Question: I would like to have a keyboard like this in my application:

How to realize this?
How to add the row with the several commandos?
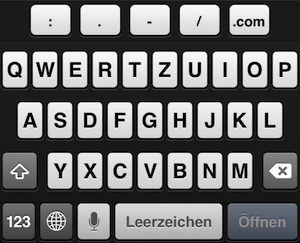
Answer: Add buttons by implementing the <URL>.